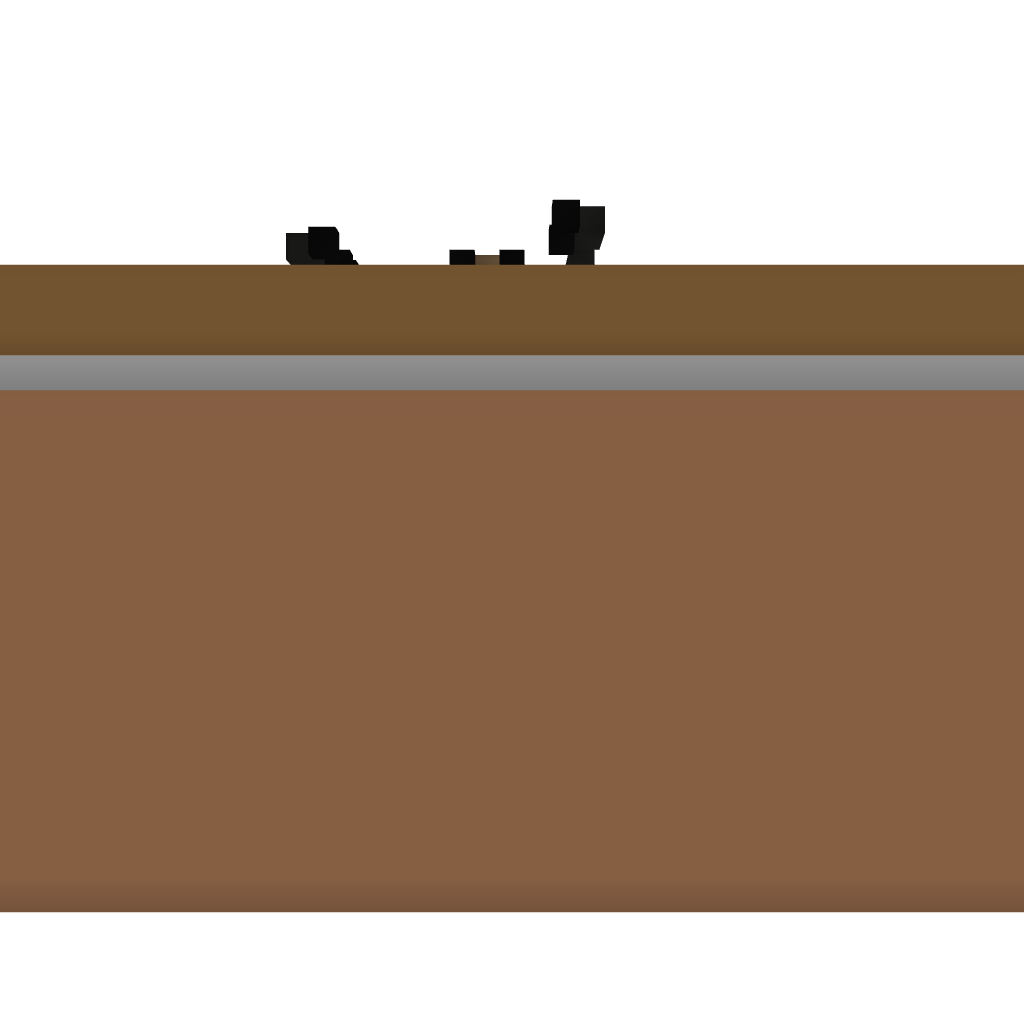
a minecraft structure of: Modern House - cmacey